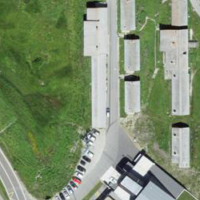
EUNIS habitat code: 26
Species observed at this site:
Campanula thyrsoides
Adenostyles alliariae
Anthus spinoletta
Eriophorum angustifolium
Arnica montana
Aquila chrysaetos
Phoenicurus ochruros
Allium schoenoprasum
Saxifraga aizoides
Rumex alpinus
Falco tinnunculus